Question: I am making a simple program using WPF. I am pretty new to XAML and WPF.
I want to change the + button that collapses and expands the TreeView.

I've tried setting different styles for the Tree View Item in the Tree View, but without success. Below is what I've manage to write. I have Stackpanels with a TreeView. I use my first TreeView Item as my main tree.
'''
<StackPanel>
<TreeView x:Name="MainTree" FontSize="13" HorizontalAlignment="Left"
BorderThickness="0" VerticalAlignment="Top" Height="400" Width="200">
<TreeViewItem x:Name="TreeParent" FontSize="15" Header="Categories" >
<TreeViewItem Header="{Binding CategoryName}" />
</TreeViewItem>
</TreeView>
</StackPanel>
</StackPanel>
'''
I want to change the button to look like an arrow, instead of the + sign.
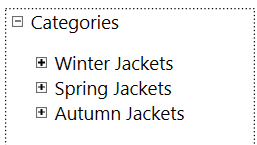
Answer: The default Windows 'Aero' style is an arrow. The control template XAML for that looks like this:
'''
<Window.Resources>
<ResourceDictionary>
<PathGeometry x:Key="TreeArrow">
<PathGeometry.Figures>
<PathFigureCollection>
<PathFigure IsFilled="True"
StartPoint="0 0"
IsClosed="True">
<PathFigure.Segments>
<PathSegmentCollection>
<LineSegment Point="0 6"/>
<LineSegment Point="6 0"/>
</PathSegmentCollection>
</PathFigure.Segments>
</PathFigure>
</PathFigureCollection>
</PathGeometry.Figures>
</PathGeometry>
<Style x:Key="ExpandCollapseToggleStyle"
TargetType="{x:Type ToggleButton}">
<Setter Property="Focusable"
Value="False"/>
<Setter Property="Width"
Value="16"/>
<Setter Property="Height"
Value="16"/>
<Setter Property="Template">
<Setter.Value>
<ControlTemplate TargetType="{x:Type ToggleButton}">
<Border Width="16"
Height="16"
Background="Transparent"
Padding="5,5,5,5">
<Path x:Name="ExpandPath"
Fill="Transparent"
Stroke="#FF989898"
Data="{StaticResource TreeArrow}">
<Path.RenderTransform>
<RotateTransform Angle="135"
CenterX="3"
CenterY="3"/>
</Path.RenderTransform>
</Path>
</Border>
<ControlTemplate.Triggers>
<Trigger Property="IsMouseOver"
Value="True">
<Setter TargetName="ExpandPath"
Property="Stroke"
Value="#FF1BBBFA"/>
<Setter TargetName="ExpandPath"
Property="Fill"
Value="Transparent"/>
</Trigger>
<Trigger Property="IsChecked"
Value="True">
<Setter TargetName="ExpandPath"
Property="RenderTransform">
<Setter.Value>
<RotateTransform Angle="180"
CenterX="3"
CenterY="3"/>
</Setter.Value>
</Setter>
<Setter TargetName="ExpandPath"
Property="Fill"
Value="#FF595959"/>
<Setter TargetName="ExpandPath"
Property="Stroke"
Value="#FF262626"/>
</Trigger>
</ControlTemplate.Triggers>
</ControlTemplate>
</Setter.Value>
</Setter>
</Style>
<Style x:Key="TreeViewItemFocusVisual">
<Setter Property="Control.Template">
<Setter.Value>
<ControlTemplate>
<Rectangle />
</ControlTemplate>
</Setter.Value>
</Setter>
</Style>
<Style x:Key="{x:Type TreeViewItem}"
TargetType="{x:Type TreeViewItem}">
<Setter Property="Background"
Value="Transparent"/>
<Setter Property="HorizontalContentAlignment"
Value="{Binding Path=HorizontalContentAlignment,RelativeSource={RelativeSource AncestorType={x:Type ItemsControl}}}"/>
<Setter Property="VerticalContentAlignment"
Value="{Binding Path=VerticalContentAlignment,RelativeSource={RelativeSource AncestorType={x:Type ItemsControl}}}"/>
<Setter Property="Padding"
Value="1,0,0,0"/>
<Setter Property="Foreground"
Value="{DynamicResource {x:Static SystemColors.ControlTextBrushKey}}"/>
<Setter Property="FocusVisualStyle"
Value="{StaticResource TreeViewItemFocusVisual}"/>
<Setter Property="Template">
<Setter.Value>
<ControlTemplate TargetType="{x:Type TreeViewItem}">
<Grid>
<Grid.ColumnDefinitions>
<ColumnDefinition MinWidth="19"
Width="Auto"/>
<ColumnDefinition Width="Auto"/>
<ColumnDefinition Width="*"/>
</Grid.ColumnDefinitions>
<Grid.RowDefinitions>
<RowDefinition Height="Auto"/>
<RowDefinition/>
</Grid.RowDefinitions>
<ToggleButton x:Name="Expander"
Style="{StaticResource ExpandCollapseToggleStyle}"
IsChecked="{Binding Path=IsExpanded,RelativeSource={RelativeSource TemplatedParent}}"
ClickMode="Press"/>
<Border Name="Bd"
Grid.Column="1"
Background="{TemplateBinding Background}"
BorderBrush="{TemplateBinding BorderBrush}"
BorderThickness="{TemplateBinding BorderThickness}"
Padding="{TemplateBinding Padding}"
SnapsToDevicePixels="true">
<ContentPresenter x:Name="PART_Header"
ContentSource="Header"
HorizontalAlignment="{TemplateBinding HorizontalContentAlignment}"
SnapsToDevicePixels="{TemplateBinding SnapsToDevicePixels}"/>
</Border>
<ItemsPresenter x:Name="ItemsHost"
Grid.Row="1"
Grid.Column="1"
Grid.ColumnSpan="2"/>
</Grid>
<ControlTemplate.Triggers>
<Trigger Property="IsExpanded"
Value="false">
<Setter TargetName="ItemsHost"
Property="Visibility"
Value="Collapsed"/>
</Trigger>
<Trigger Property="HasItems"
Value="false">
<Setter TargetName="Expander"
Property="Visibility"
Value="Hidden"/>
</Trigger>
<Trigger Property="IsSelected"
Value="true">
<Setter TargetName="Bd"
Property="Background"
Value="{DynamicResource {x:Static SystemColors.HighlightBrushKey}}"/>
<Setter Property="Foreground"
Value="{DynamicResource {x:Static SystemColors.HighlightTextBrushKey}}"/>
</Trigger>
<MultiTrigger>
<MultiTrigger.Conditions>
<Condition Property="IsSelected"
Value="true"/>
<Condition Property="IsSelectionActive"
Value="false"/>
</MultiTrigger.Conditions>
<Setter TargetName="Bd"
Property="Background"
Value="{DynamicResource {x:Static SystemColors.ControlBrushKey}}"/>
<Setter Property="Foreground"
Value="{DynamicResource {x:Static SystemColors.ControlTextBrushKey}}"/>
</MultiTrigger>
<Trigger Property="IsEnabled"
Value="false">
<Setter Property="Foreground"
Value="{DynamicResource {x:Static SystemColors.GrayTextBrushKey}}"/>
</Trigger>
</ControlTemplate.Triggers>
</ControlTemplate>
</Setter.Value>
</Setter>
<Style.Triggers>
<Trigger Property="VirtualizingStackPanel.IsVirtualizing"
Value="true">
<Setter Property="ItemsPanel">
<Setter.Value>
<ItemsPanelTemplate>
<VirtualizingStackPanel/>
</ItemsPanelTemplate>
</Setter.Value>
</Setter>
</Trigger>
</Style.Triggers>
</Style>
</ResourceDictionary>
</Window.Resources>
'''
Take that big chunk of XAML above; everything in between '<Window.Resources>' and '</Window.Resources>' and put it right at the top of your Window.xaml file (or wherever you are using your TreeView). That will override the default style of the 'TreeView' and replace it with this one that has the arrow instead of the plus sign.
It produces results that look like this:
<URL>